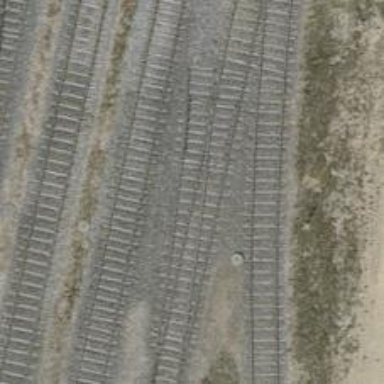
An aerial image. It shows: Single railway siding track.